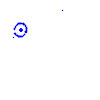
Particle: proton